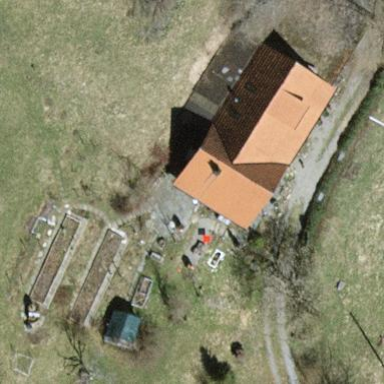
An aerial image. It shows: Simple house.